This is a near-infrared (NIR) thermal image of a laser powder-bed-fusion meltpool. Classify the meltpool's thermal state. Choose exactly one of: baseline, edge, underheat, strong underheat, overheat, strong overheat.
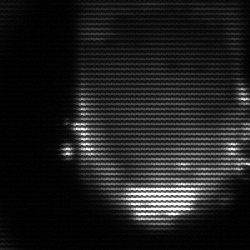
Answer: baseline